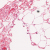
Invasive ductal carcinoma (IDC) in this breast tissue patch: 0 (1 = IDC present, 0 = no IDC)